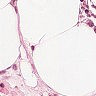
Metastatic tissue present: no